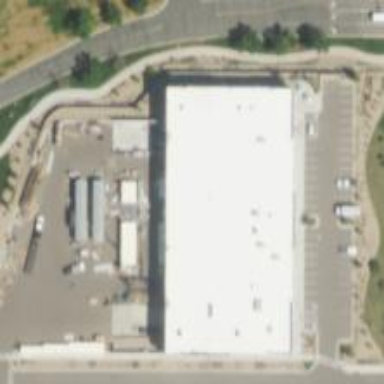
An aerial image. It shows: Commercial building.